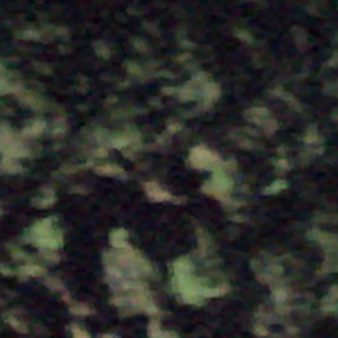
Label: other